Interaction volume radius: 10 \u00c5
Interaction volume height: 10 \u00c5
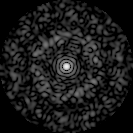
Disorder parameter: 0.8295